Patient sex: M
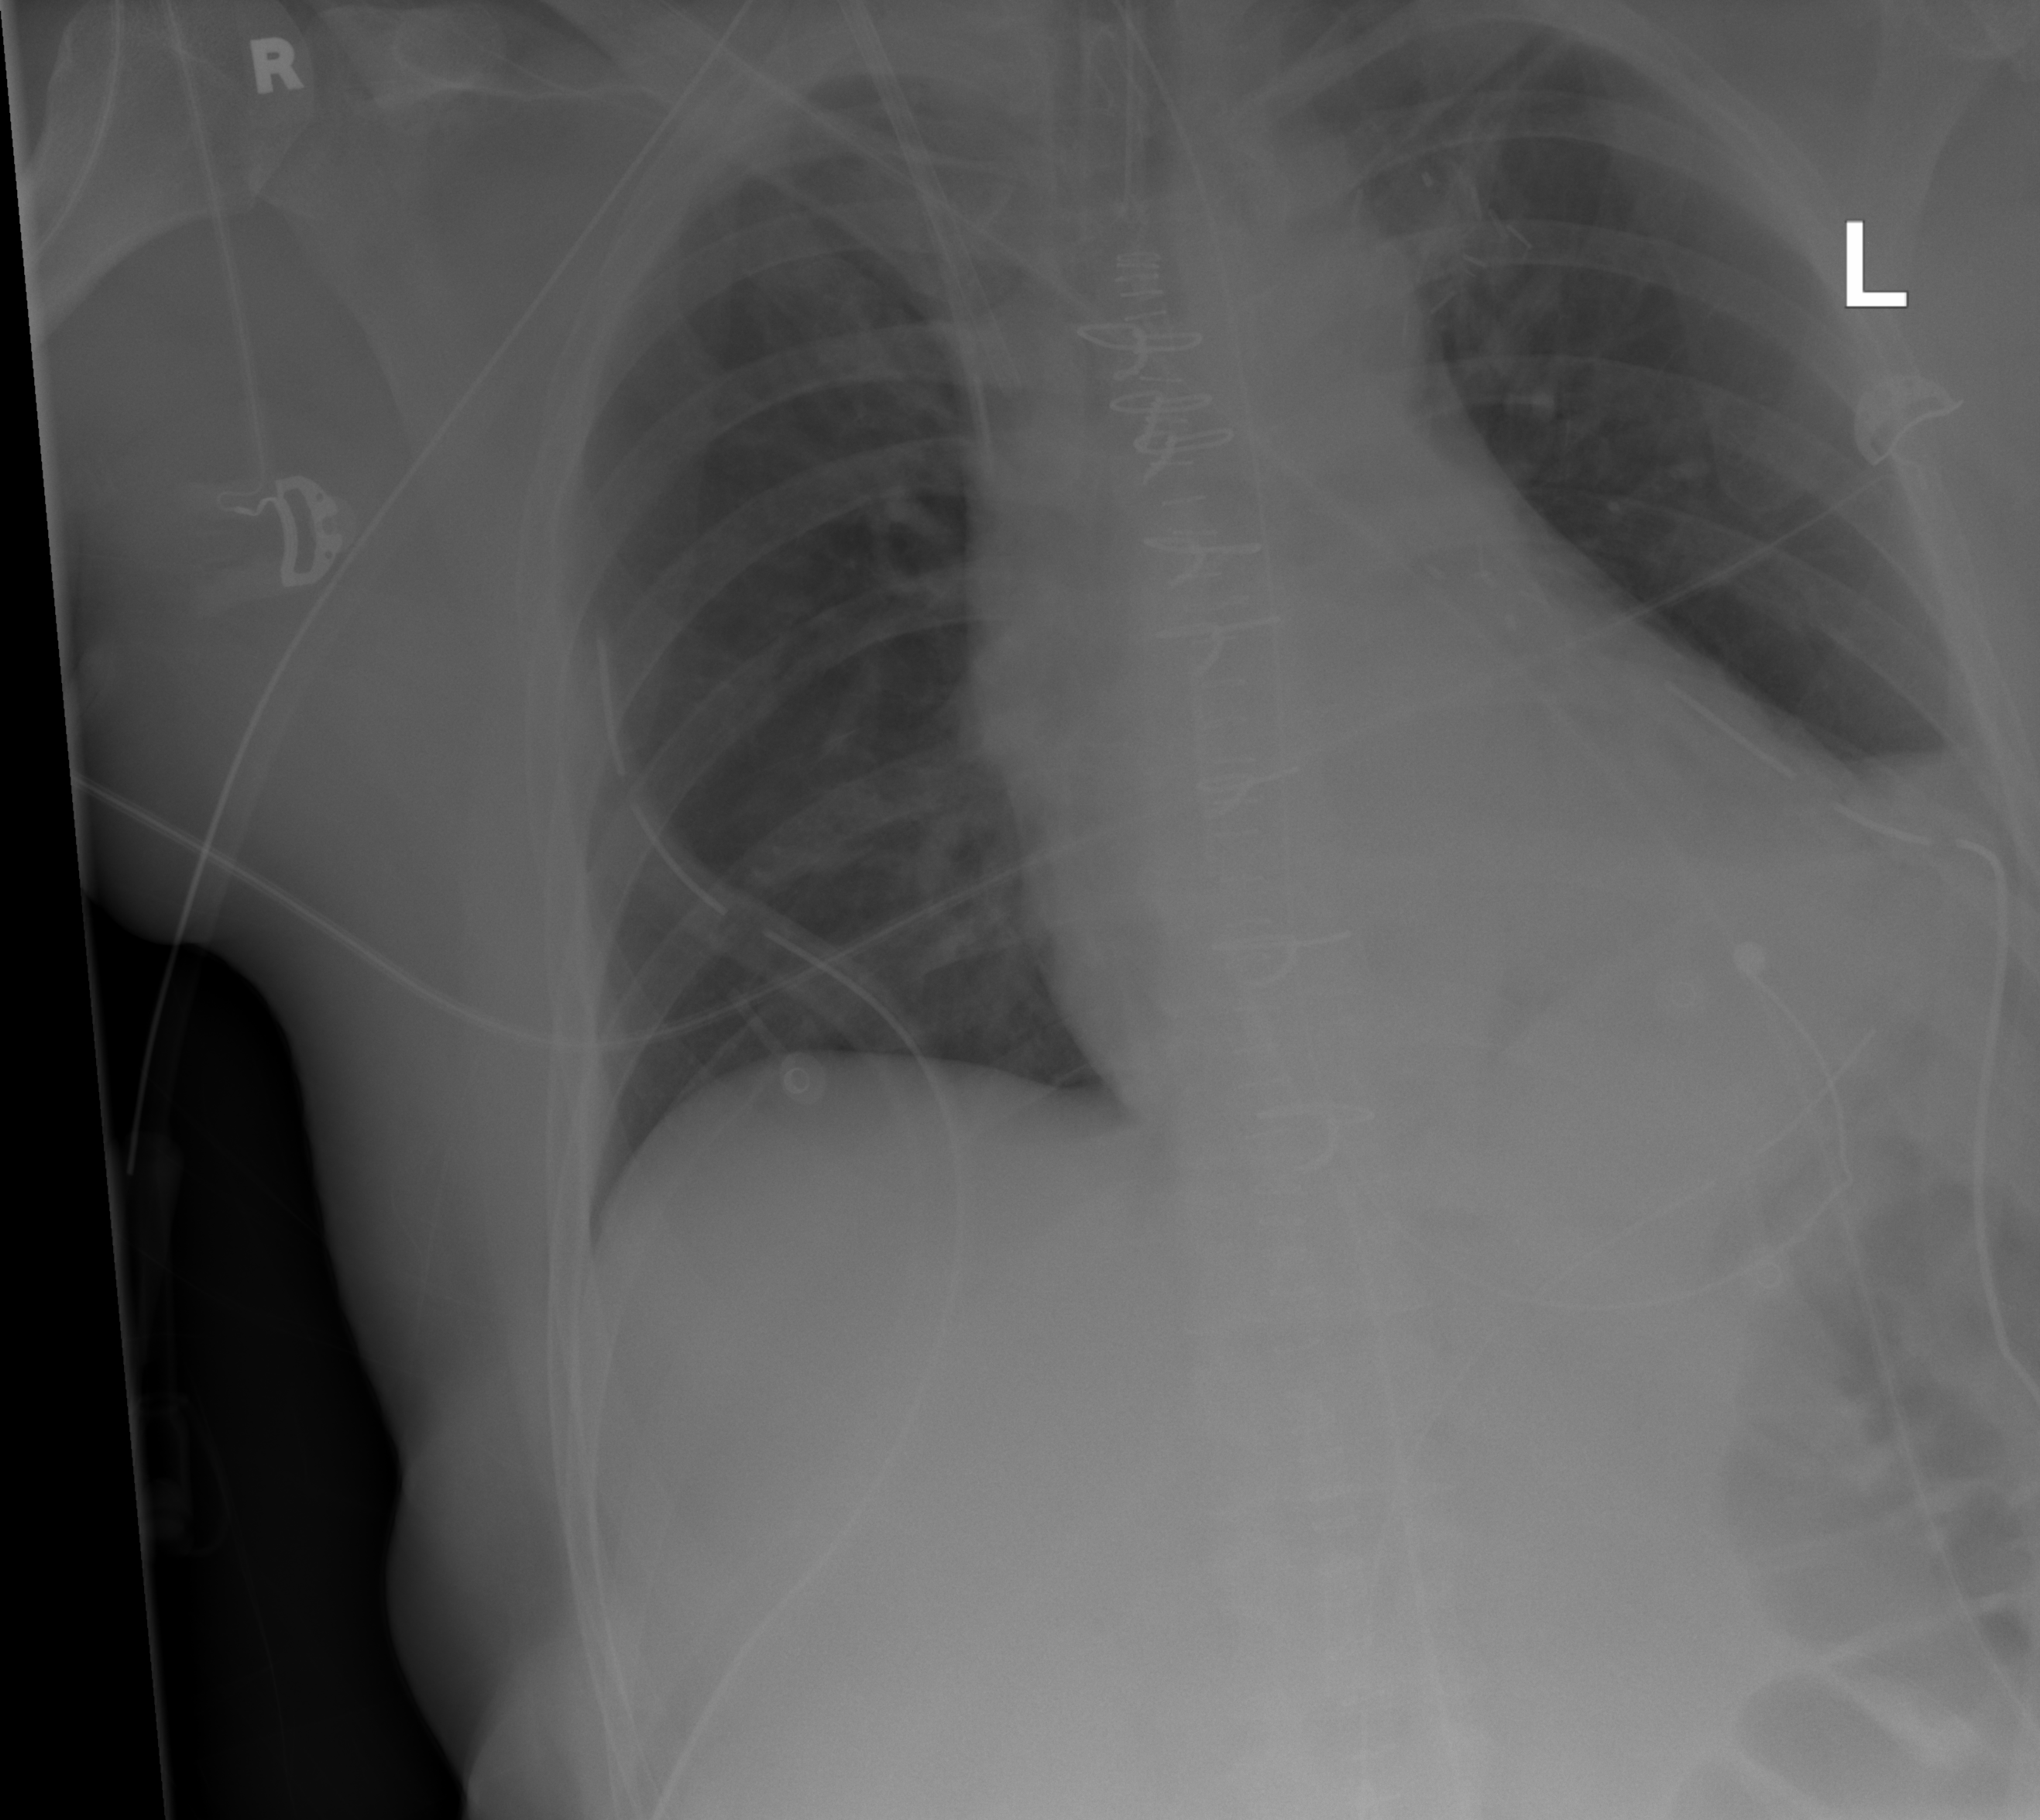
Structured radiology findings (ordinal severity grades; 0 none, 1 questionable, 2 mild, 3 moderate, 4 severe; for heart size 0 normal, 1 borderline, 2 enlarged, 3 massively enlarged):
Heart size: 0
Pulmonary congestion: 0
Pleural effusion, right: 0
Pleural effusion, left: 0
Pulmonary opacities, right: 0
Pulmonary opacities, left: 1
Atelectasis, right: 0
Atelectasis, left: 2